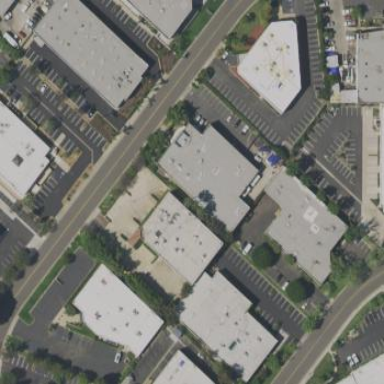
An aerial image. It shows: Commercial building.